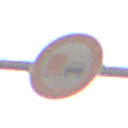
Verkehrszeichen: UeberholverbotKraftfahrzeuge
Umgebung: Roofed, Suburban
Tageszeit: SunriseSunset
Wetter: Clear
Licht: Natural
Jahreszeit: NotSpecified
Kontrast: MediumContrast